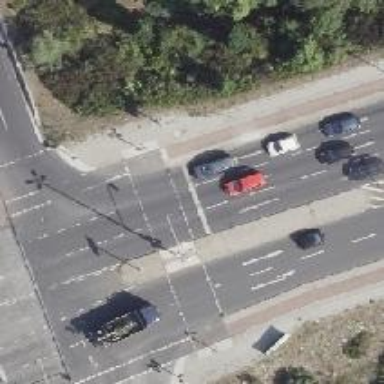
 classified as secondary road. It is dual carriageway."